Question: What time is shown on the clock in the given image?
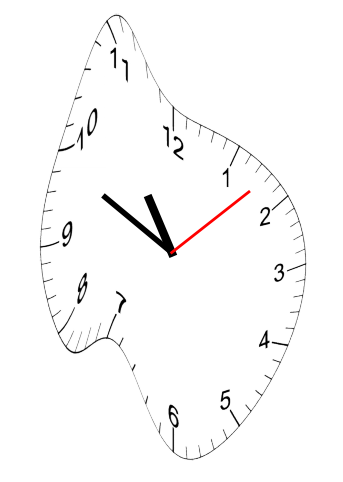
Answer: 10:49:08